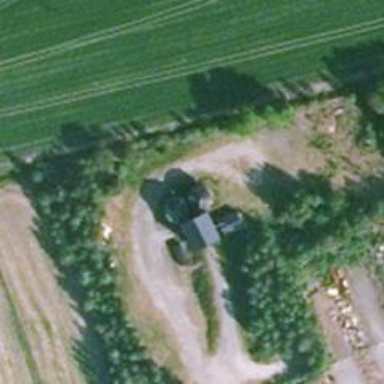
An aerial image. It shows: Silo.